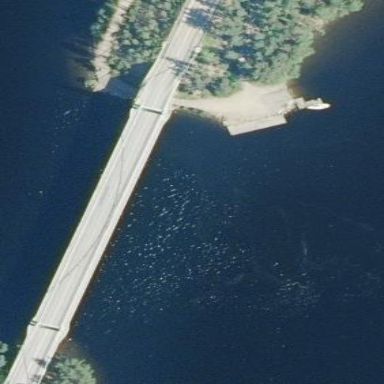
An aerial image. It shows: Man-made bridge.